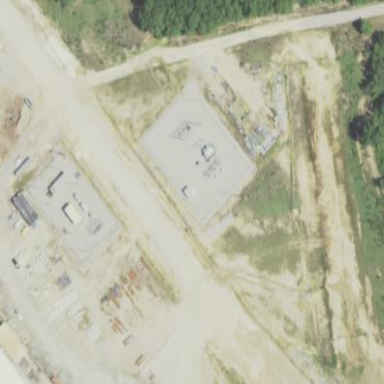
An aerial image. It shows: Industrial power substation surrounded by fence.